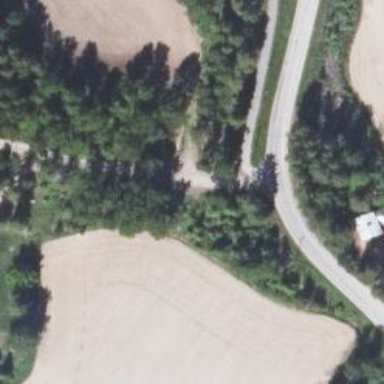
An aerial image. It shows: Unclassified road.